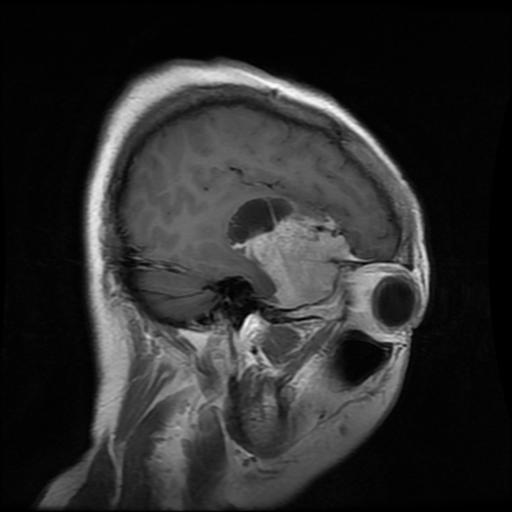
Label: meningioma